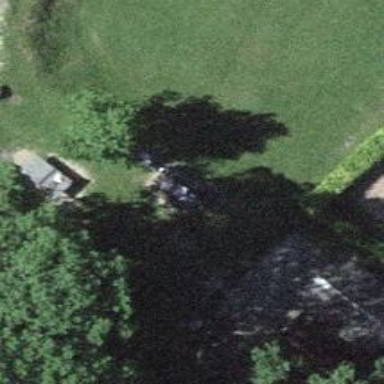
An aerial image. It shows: Picnic table located in leisure land area.